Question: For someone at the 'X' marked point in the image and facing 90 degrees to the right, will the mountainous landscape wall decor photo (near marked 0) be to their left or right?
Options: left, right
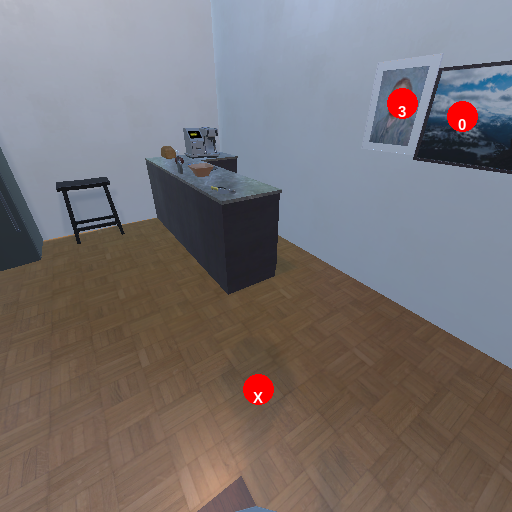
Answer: left